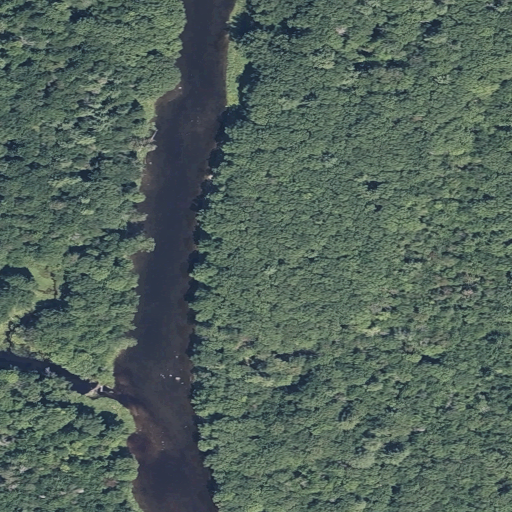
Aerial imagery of island in Maine named Hemlock Island containing deciduous forest, woody wetlands, mixed forest, open water, grassland, and evergreen forest